Brain MRI, modality: ceT1
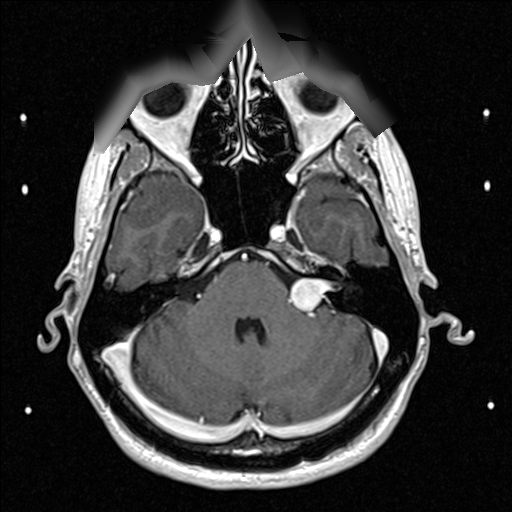